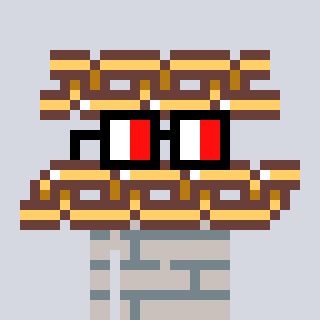
a pixel art character with square glasses with black frames and red eyes, a chain-shaped head and a foggrey-colored body on a cool background